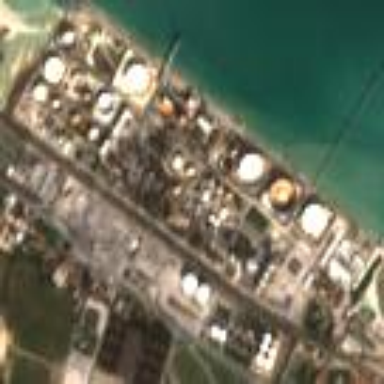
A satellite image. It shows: Industrial area with refinery.